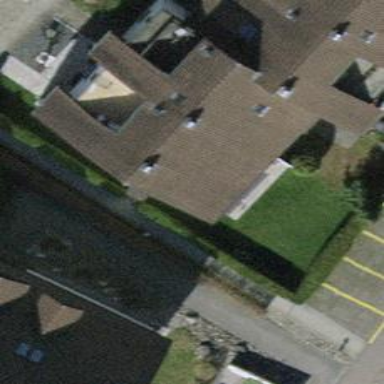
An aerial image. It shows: Terrace building.